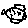
Label: fish